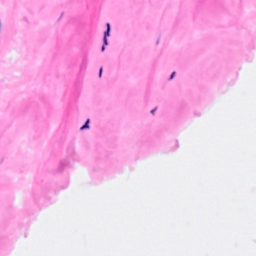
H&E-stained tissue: Breast